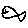
Label: fish